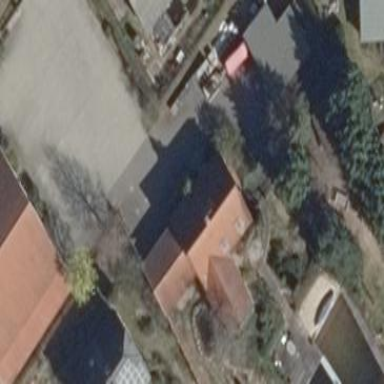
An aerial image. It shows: Detached building with gabled roof made of red roof tiles.